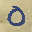
Label: 0